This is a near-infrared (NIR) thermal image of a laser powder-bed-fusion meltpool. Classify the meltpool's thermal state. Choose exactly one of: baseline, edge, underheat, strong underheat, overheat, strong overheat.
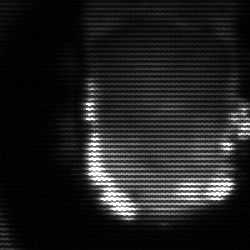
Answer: baseline